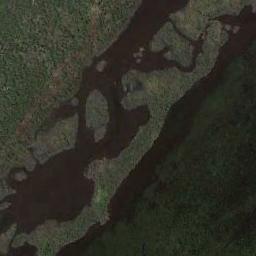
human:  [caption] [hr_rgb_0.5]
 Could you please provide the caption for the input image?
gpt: The wetland consists of green plants and water .

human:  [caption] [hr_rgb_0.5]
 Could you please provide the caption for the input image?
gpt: Many waters of different sizes and shapes are surrounded by wetlands .

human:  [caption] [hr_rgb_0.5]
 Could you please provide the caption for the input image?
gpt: The surface of the lake in a wetland is covered with a large dense dark green and light green mixed plants .

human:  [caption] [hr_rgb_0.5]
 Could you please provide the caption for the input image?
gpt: About two-fifths of this wetland is water .

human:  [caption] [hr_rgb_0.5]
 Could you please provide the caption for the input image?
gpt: There are many green areas and some water areas on the wetland .